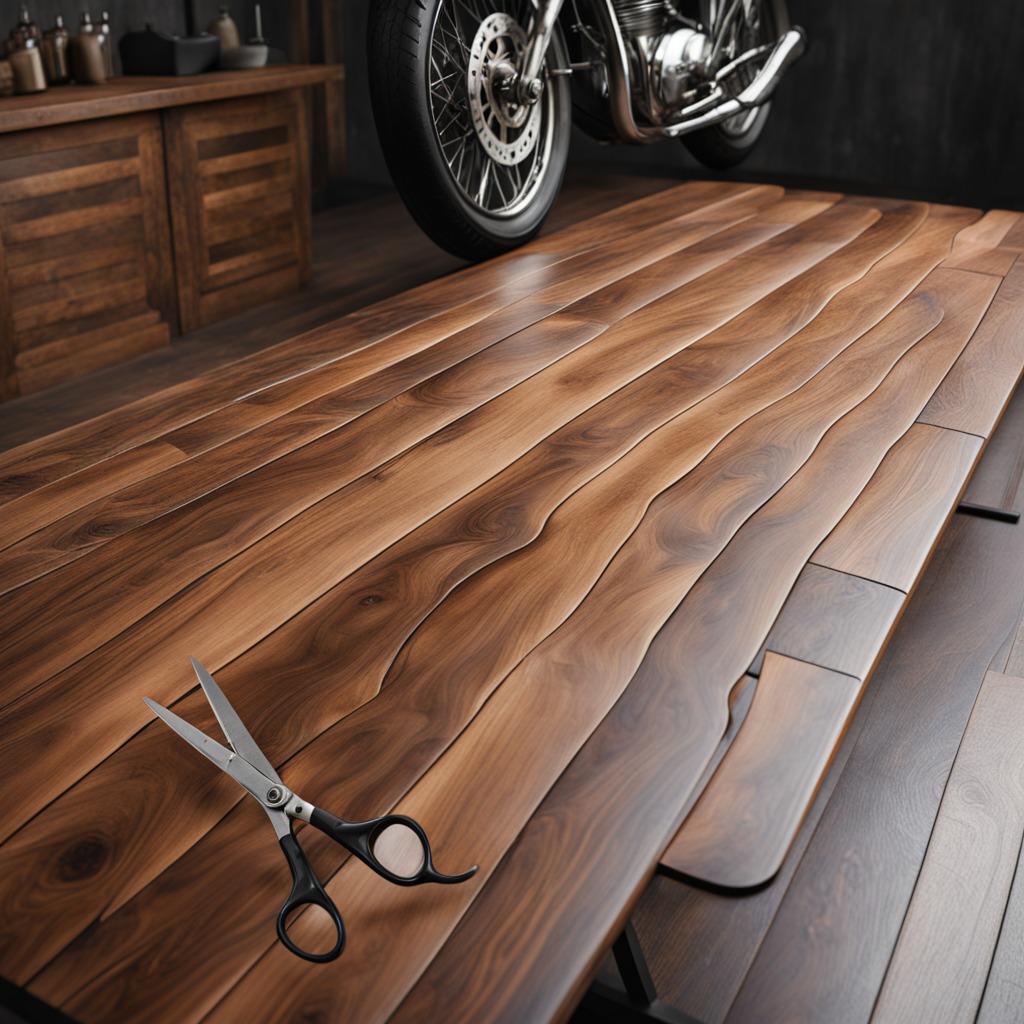
A scissor lies on the oil-spilled wooden table in a vintage motorcycle garage.